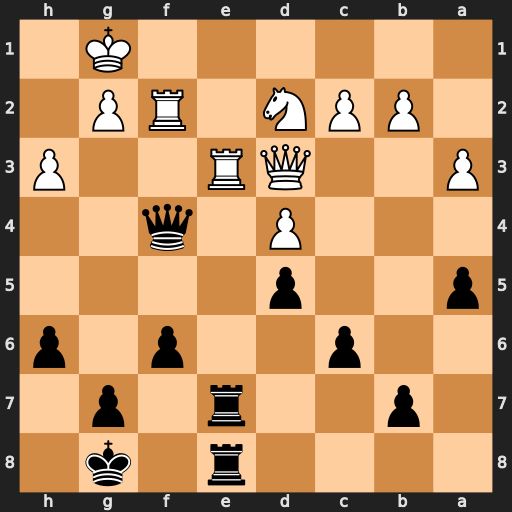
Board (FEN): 4r1k1/1p2r1p1/2p2p1p/p2p4/3P1q2/P2QR2P/1PPN1RP1/6K1
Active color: b
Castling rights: -
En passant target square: -
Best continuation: Qxe3 Qxe3 Rxe3